Aerial crown-view tile of a tropical tree (Barro Colorado Island, Panama), acquired 20241014:
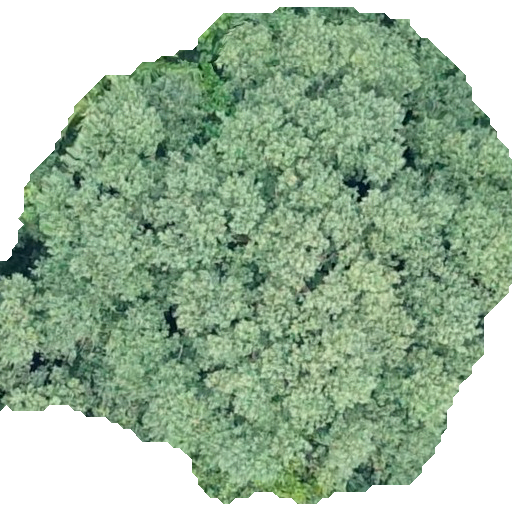
Species: Hieronyma alchorneoides
GBIF accepted scientific name: Hieronyma alchorneoides
Crown area: 310.409 m²